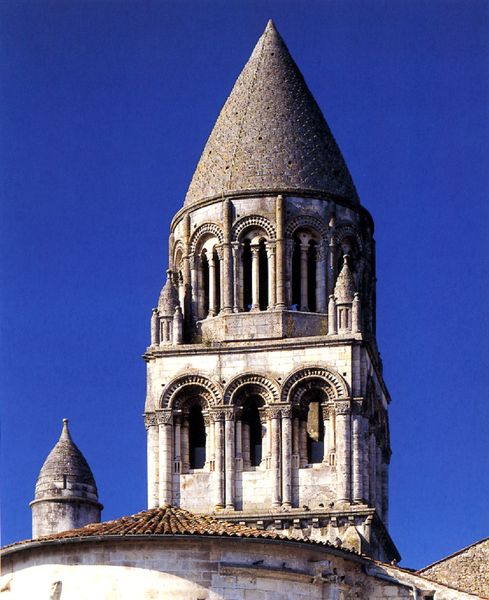
Titel: Ehemalige Abteikirche Ste-Marie-des-Dames in Saintes (Charente-Maritime)
Standort: Saintes (EU - F - Saintonge)
Schlagwörter: blau, himmel, kirchturm, ausschnitt, fenster, licht, säulen, dach, gebäude, architektur, spitze, stein, kirche, sonne, gotik, rund, turm, himmelblau, farbig, bogen, fassade, italien, mauer, ziegel, rundbogen, kuppel, spitz, detail, hoch, foto, bögen, penis, eckig, kirch, türme, dom, gemäuer, sandstein, gotisch, blauer himmel, rundbögen, romanik, florenz, zipfel, gothik, rundbau, spolien, dachpfannen, italienisch, domkuppel, architektzr, gebäzde